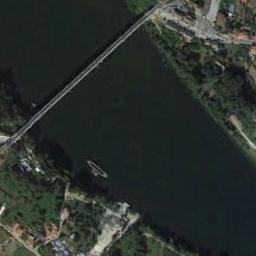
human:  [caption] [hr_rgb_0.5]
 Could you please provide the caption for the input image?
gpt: A bridge is over the river with some buildings and trees beside .

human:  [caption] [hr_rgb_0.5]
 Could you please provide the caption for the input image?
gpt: A bridge built on a dark green river while some buildings and green plants on both sides of the river .

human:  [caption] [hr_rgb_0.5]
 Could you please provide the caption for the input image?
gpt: A bridge connects the land on both sides of the turquoise water  There are many residential areas and green areas on the land .

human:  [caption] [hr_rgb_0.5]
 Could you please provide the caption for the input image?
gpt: Both sides of the river are dense forests .

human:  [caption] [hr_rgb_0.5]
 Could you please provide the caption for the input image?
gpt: A boat is in the river under the bridge .